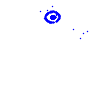
Particle: electron